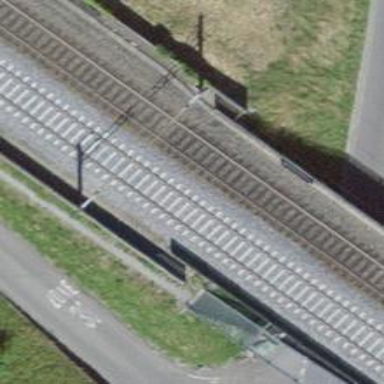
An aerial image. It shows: Bridge with single railway track electrified by contact line.